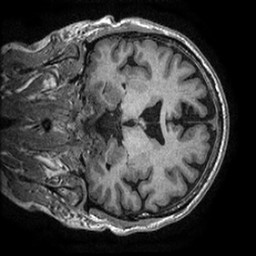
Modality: T1w
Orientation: coronal
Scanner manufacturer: ge
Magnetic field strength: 3 T
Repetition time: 0.006364 s
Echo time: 0.002788 s